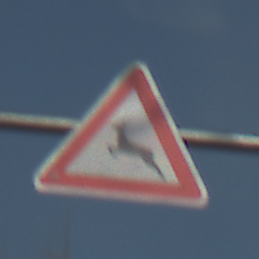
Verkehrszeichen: WildwechselRechts
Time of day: MorningAfternoon
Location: Outdoor (Suburban)
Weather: PartlyCloudy
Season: NotSpecified
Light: Natural